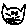
Label: cat